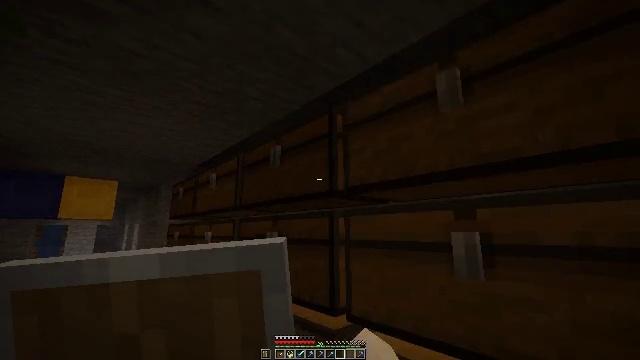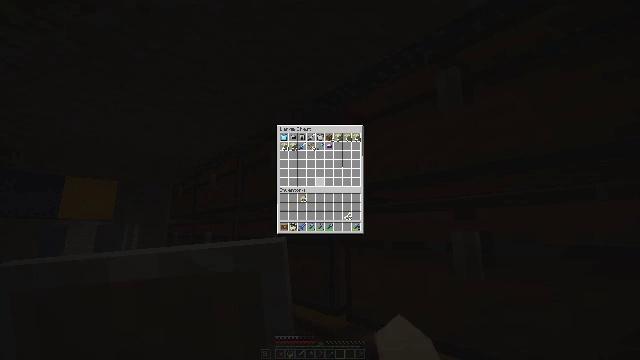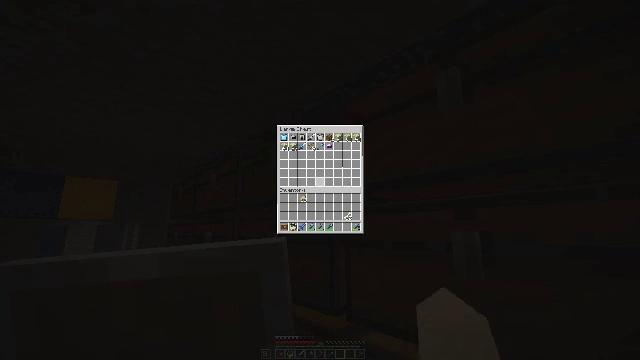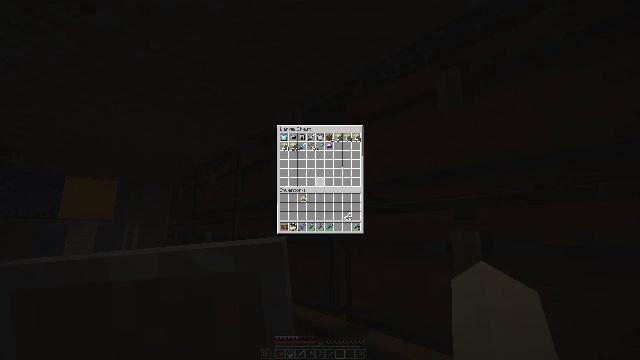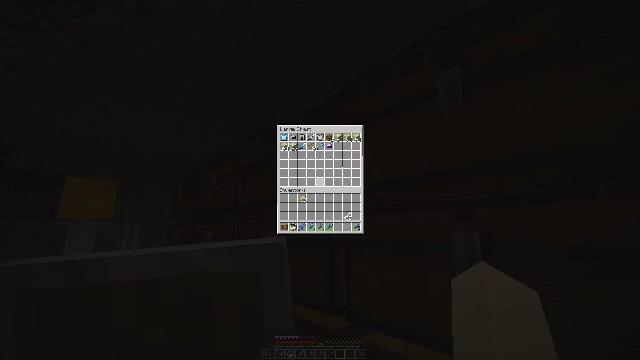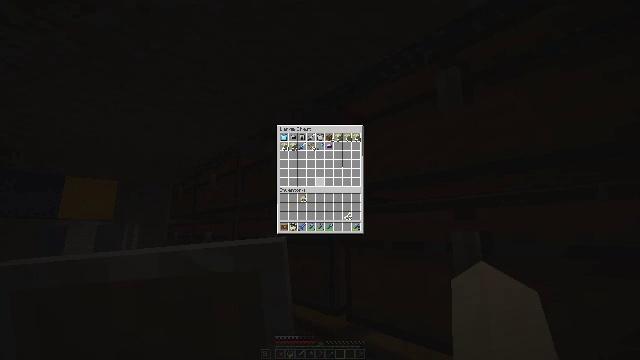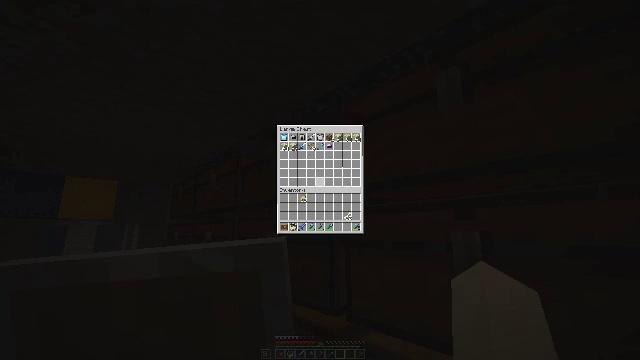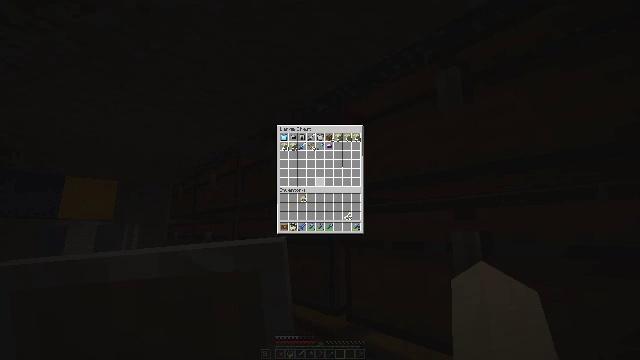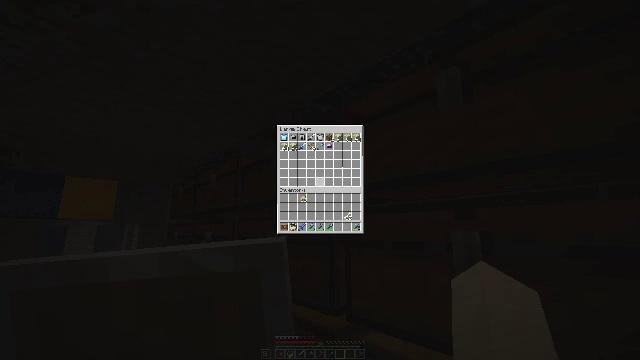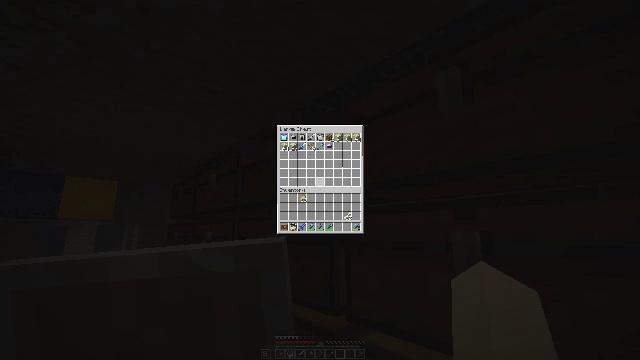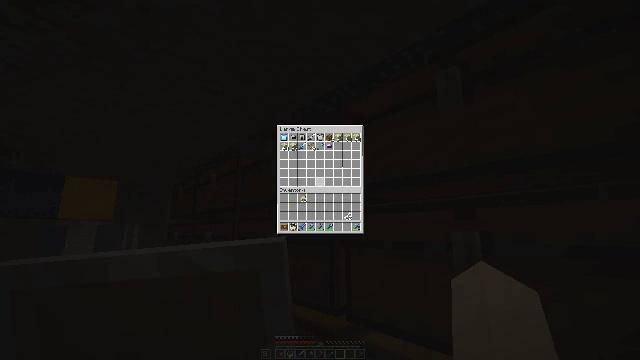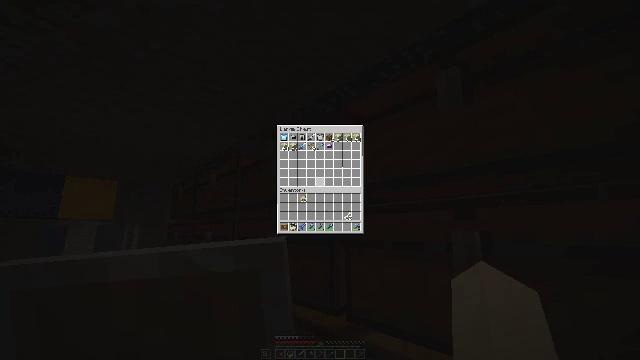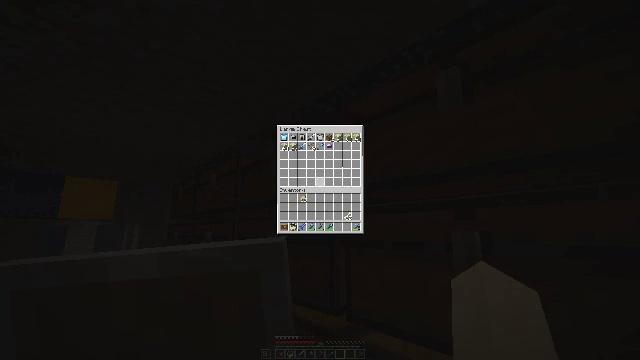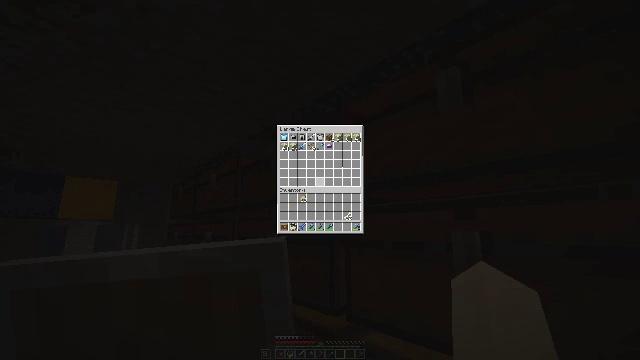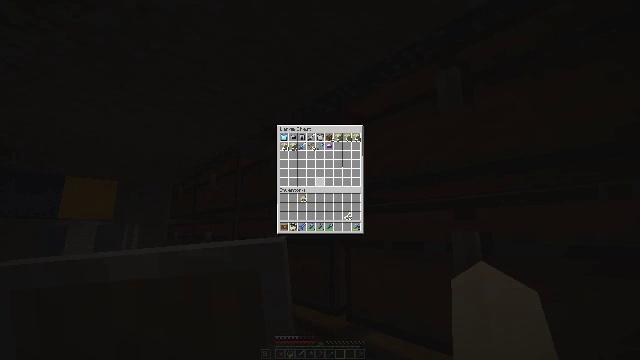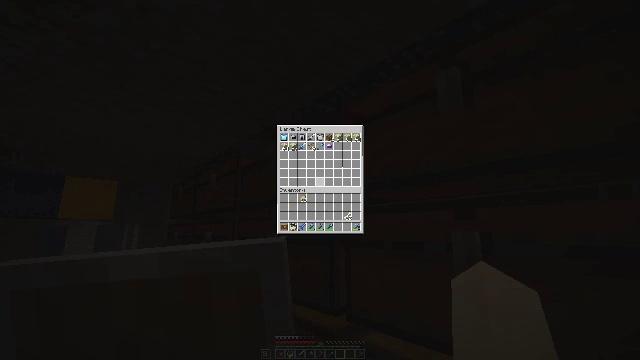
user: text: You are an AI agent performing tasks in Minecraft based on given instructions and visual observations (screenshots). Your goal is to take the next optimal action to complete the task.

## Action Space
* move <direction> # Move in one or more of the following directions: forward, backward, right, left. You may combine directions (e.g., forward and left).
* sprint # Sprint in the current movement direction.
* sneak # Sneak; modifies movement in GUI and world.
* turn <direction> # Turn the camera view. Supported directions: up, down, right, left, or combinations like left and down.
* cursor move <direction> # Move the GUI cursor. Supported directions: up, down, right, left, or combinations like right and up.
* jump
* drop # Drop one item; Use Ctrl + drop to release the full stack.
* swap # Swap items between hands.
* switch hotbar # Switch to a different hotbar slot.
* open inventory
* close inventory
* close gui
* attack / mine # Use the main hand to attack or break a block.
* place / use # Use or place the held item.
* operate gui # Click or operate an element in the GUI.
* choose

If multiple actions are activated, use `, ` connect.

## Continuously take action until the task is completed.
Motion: motion action
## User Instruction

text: Retrieve items from the blue shulker box by mining it.
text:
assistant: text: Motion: no_op
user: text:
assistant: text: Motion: no_op
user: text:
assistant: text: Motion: no_op
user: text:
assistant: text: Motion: no_op
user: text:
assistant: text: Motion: no_op
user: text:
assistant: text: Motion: no_op
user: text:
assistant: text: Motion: no_op
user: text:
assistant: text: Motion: no_op
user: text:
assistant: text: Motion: no_op
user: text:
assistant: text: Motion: no_op
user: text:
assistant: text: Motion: no_op
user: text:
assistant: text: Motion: no_op
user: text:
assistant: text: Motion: no_op
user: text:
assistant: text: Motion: no_op
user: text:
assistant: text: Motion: no_op
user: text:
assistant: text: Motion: no_op
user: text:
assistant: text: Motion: no_op
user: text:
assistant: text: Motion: no_op
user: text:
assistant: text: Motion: no_op
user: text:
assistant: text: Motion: no_op
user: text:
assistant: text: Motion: no_op
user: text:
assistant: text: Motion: no_op
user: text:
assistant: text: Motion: no_op
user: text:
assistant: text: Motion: no_op
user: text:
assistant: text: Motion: close inventory
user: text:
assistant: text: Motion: close inventory
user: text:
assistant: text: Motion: turn left and down, close inventory
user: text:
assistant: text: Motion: turn left and down, close inventory
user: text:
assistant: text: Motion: turn down
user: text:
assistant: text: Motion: use / place